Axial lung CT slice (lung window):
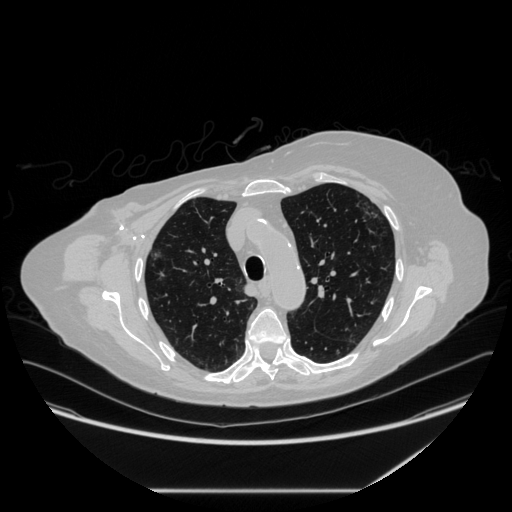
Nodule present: no